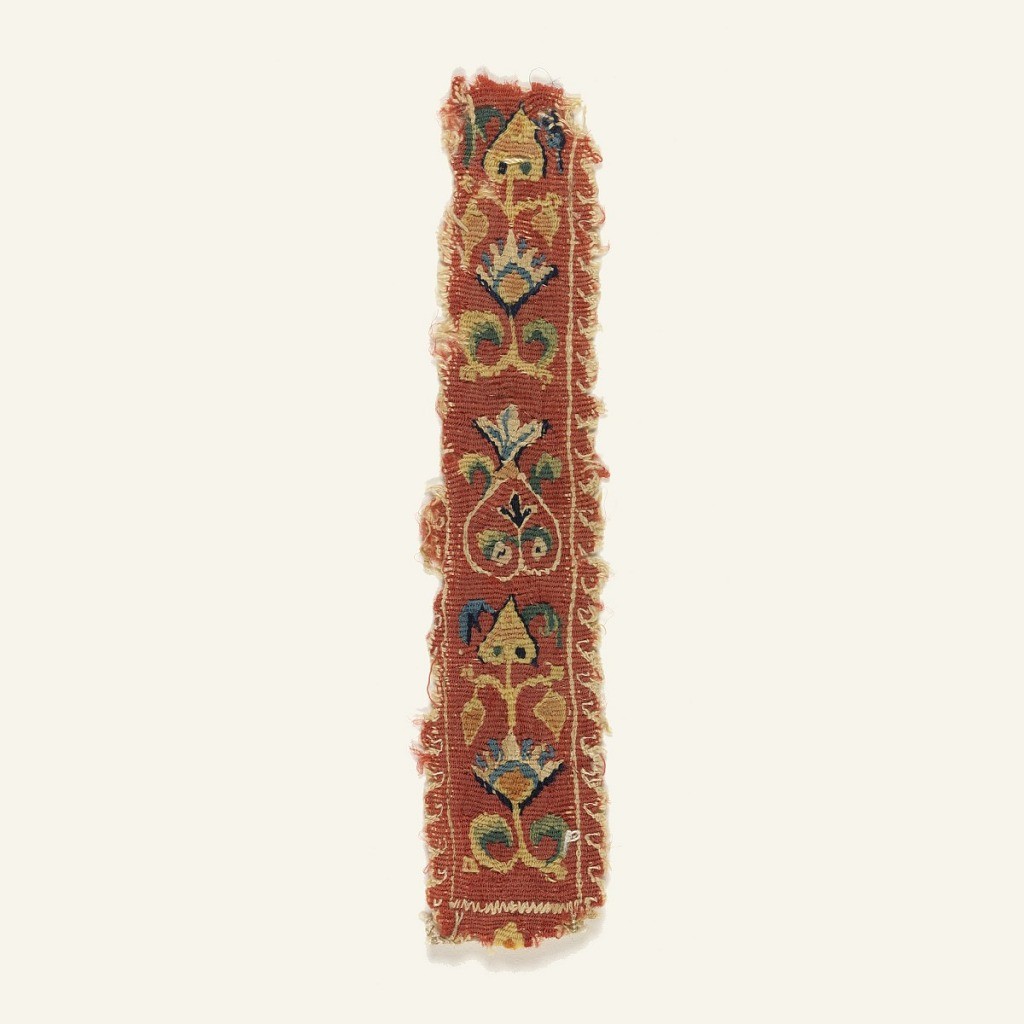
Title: Band
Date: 4th–5th century
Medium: Warp; S-spun linen. Weft; S-spun linen, S-spun wool Technique: slit tapestry with supplementary weft wrapping
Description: Polychrome floral and plant pattern.